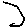
Label: hexagon